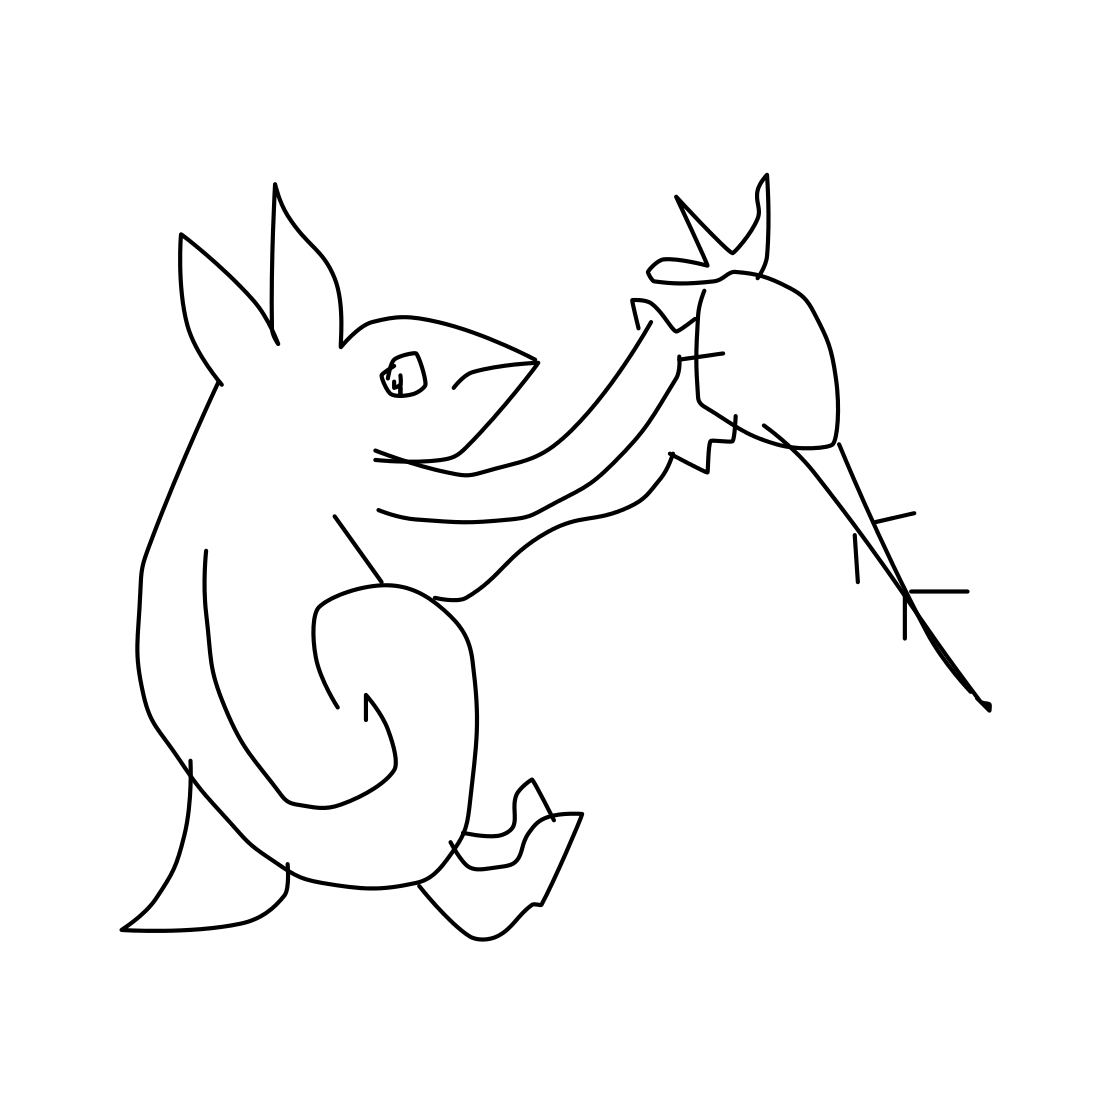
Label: rabbit